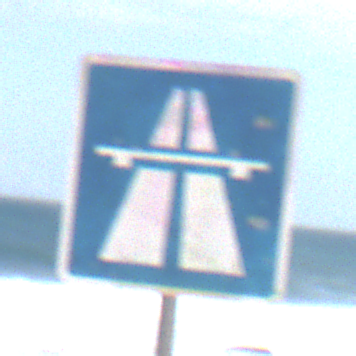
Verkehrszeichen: Autobahn
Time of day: Midday
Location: Outdoor (Nature)
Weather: PartlyCloudy
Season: NotSpecified
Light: Natural